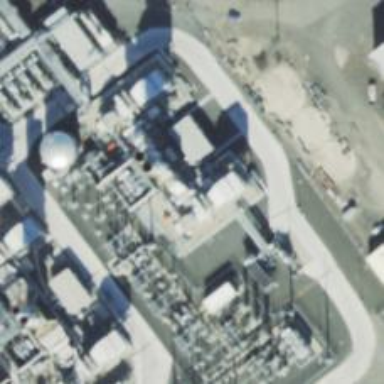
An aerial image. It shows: Gas turbine generator powered by gas.